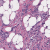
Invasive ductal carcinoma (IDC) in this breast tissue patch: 1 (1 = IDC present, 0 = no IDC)